Field crop: tomato
Growth stage: 1
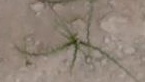
Species: cyperus